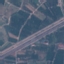
Land use / land cover class: Highway